Field crop: tomato
Growth stage: 1
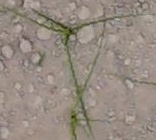
Species: cyperus